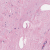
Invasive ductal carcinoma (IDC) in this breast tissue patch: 0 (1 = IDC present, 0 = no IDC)